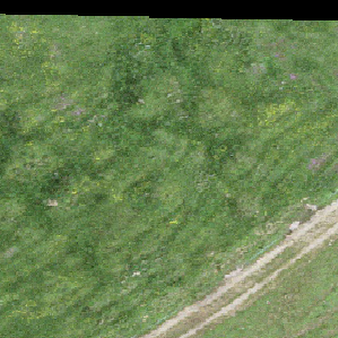
Label: other